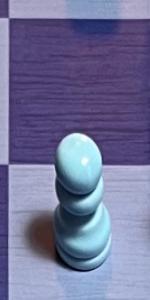
Label: Pawn_White